Field crop: maize
Growth stage: 2
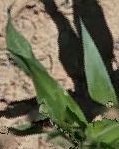
Species: maize